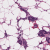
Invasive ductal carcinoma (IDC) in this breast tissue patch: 1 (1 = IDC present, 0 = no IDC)